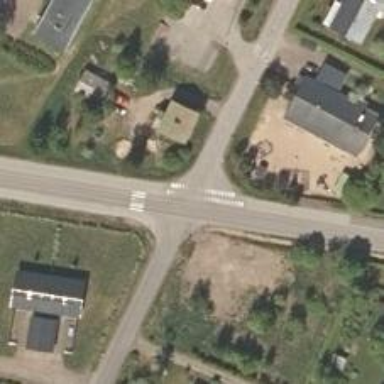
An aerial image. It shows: Asphalt cycleway with zebra crossing for cyclists.